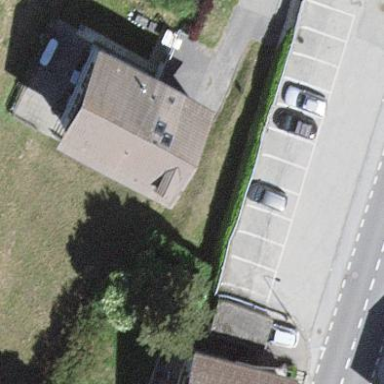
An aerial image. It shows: Parking area.